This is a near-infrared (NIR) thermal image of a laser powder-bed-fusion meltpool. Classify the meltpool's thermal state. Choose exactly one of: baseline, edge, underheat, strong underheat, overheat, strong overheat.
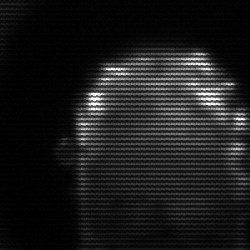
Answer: baseline